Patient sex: M
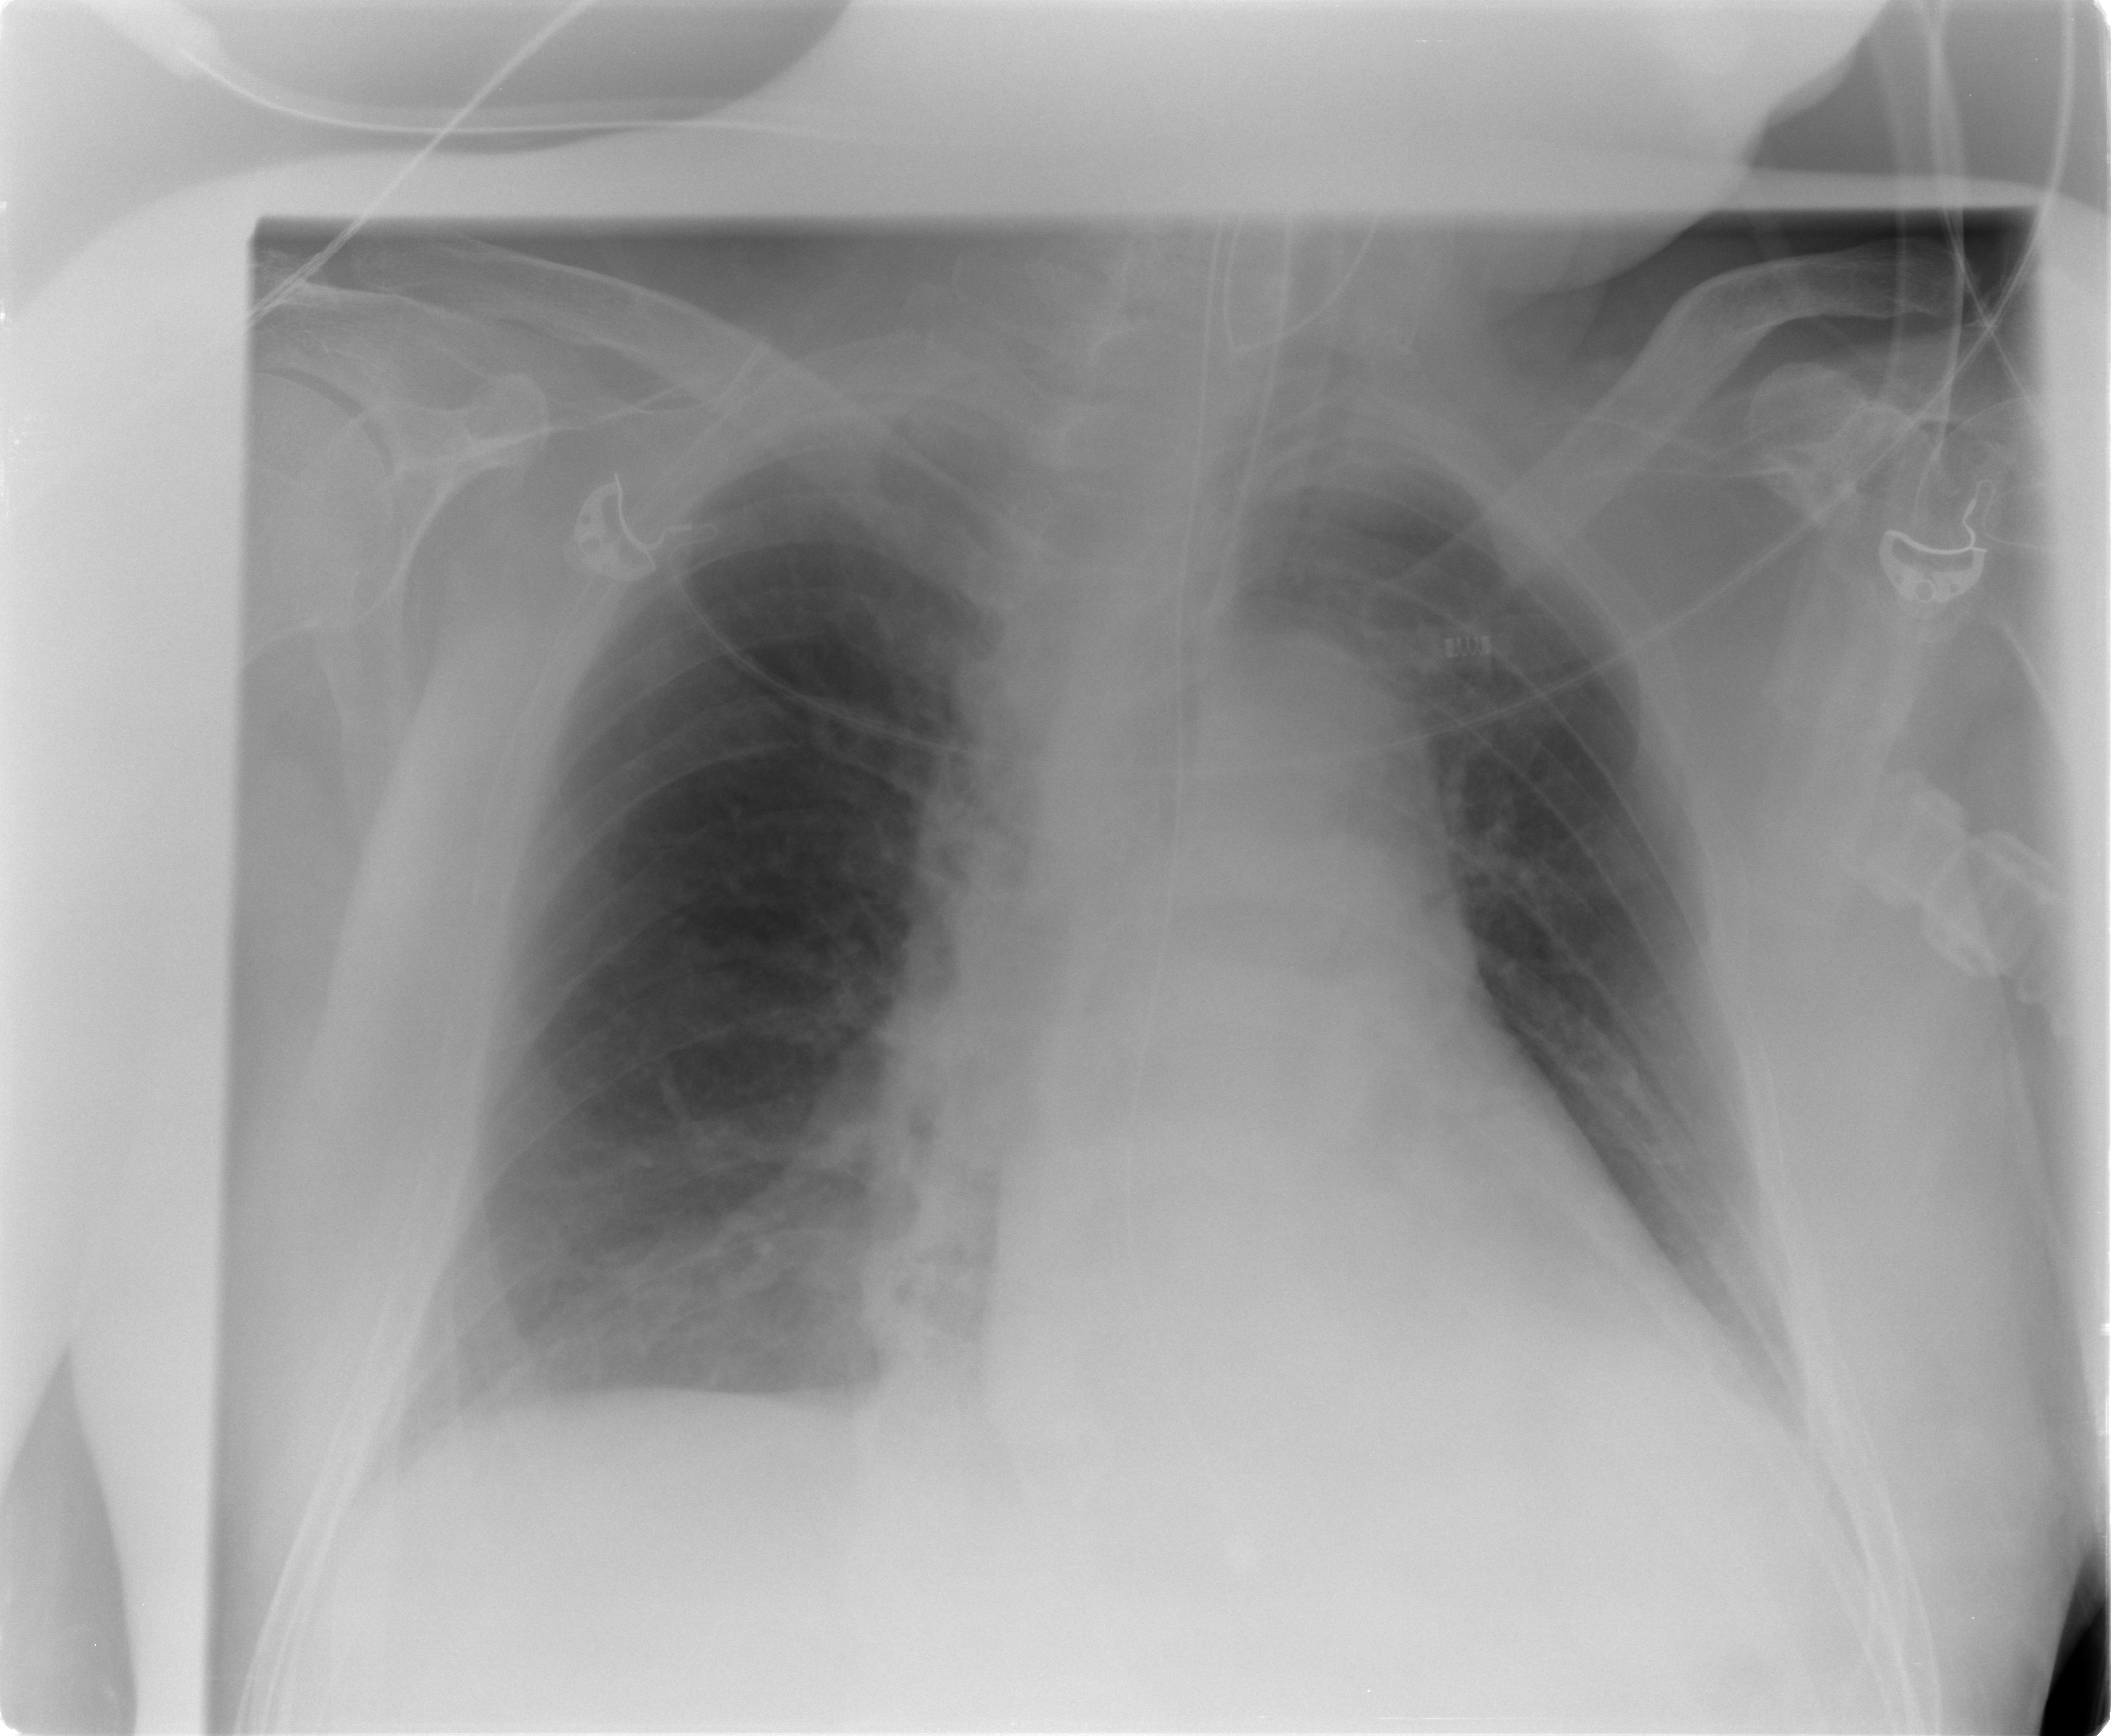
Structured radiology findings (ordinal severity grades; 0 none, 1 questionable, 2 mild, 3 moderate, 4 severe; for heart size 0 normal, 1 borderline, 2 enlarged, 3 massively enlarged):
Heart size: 2
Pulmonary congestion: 0
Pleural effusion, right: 0
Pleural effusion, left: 0
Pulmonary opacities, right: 0
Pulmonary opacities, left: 0
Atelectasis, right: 1
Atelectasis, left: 1